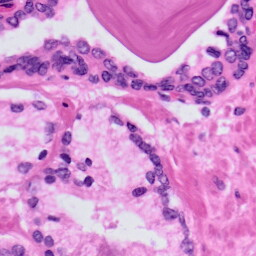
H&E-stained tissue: Prostate